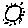
Label: sun